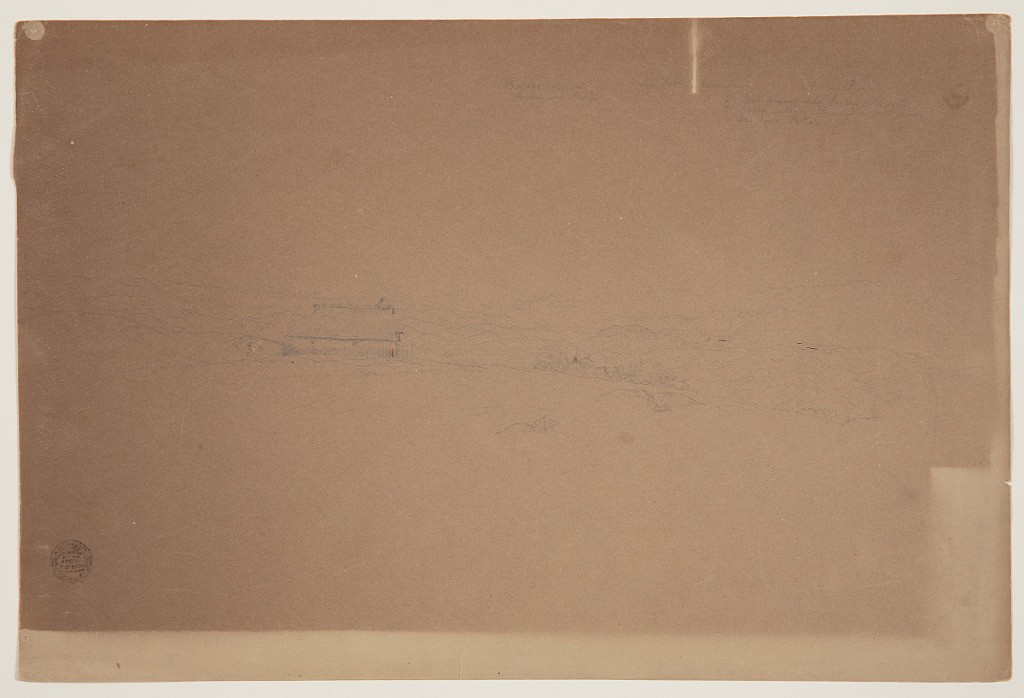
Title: View of El Bordo, Colombia
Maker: Frederic Edwin Church, American, 1826–1900
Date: August 13, 1853
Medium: Graphite, brush and oxidized white gouache on tan wove paper
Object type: Drawing
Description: Landscape sketch showing view of two thatched roof structures within the mountainous landscape of El Bordo, Colombia. One structure prominently visible at center left, viewed from the side. To its right and slightly down the slope, another straw roof is visible. Hillside in foreground gives way to a rough and undulating landscape in the middle distance. Slightly taller mountains stretch across the background.